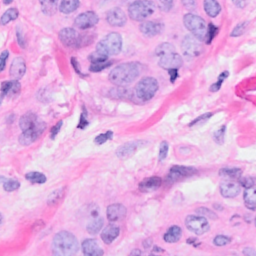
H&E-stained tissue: Breast